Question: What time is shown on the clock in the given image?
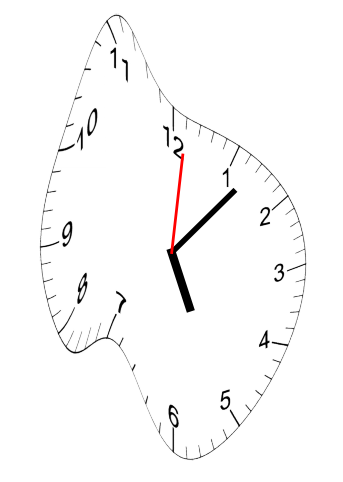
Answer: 05:07:01